Field crop: maize
Growth stage: 2
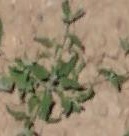
Species: atriplex